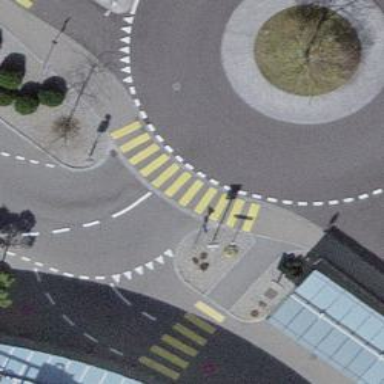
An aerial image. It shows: Marked crossing on the road.